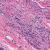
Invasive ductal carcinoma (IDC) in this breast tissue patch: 0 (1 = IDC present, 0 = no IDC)